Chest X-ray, PA view. Patient: 48 years old, sex M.
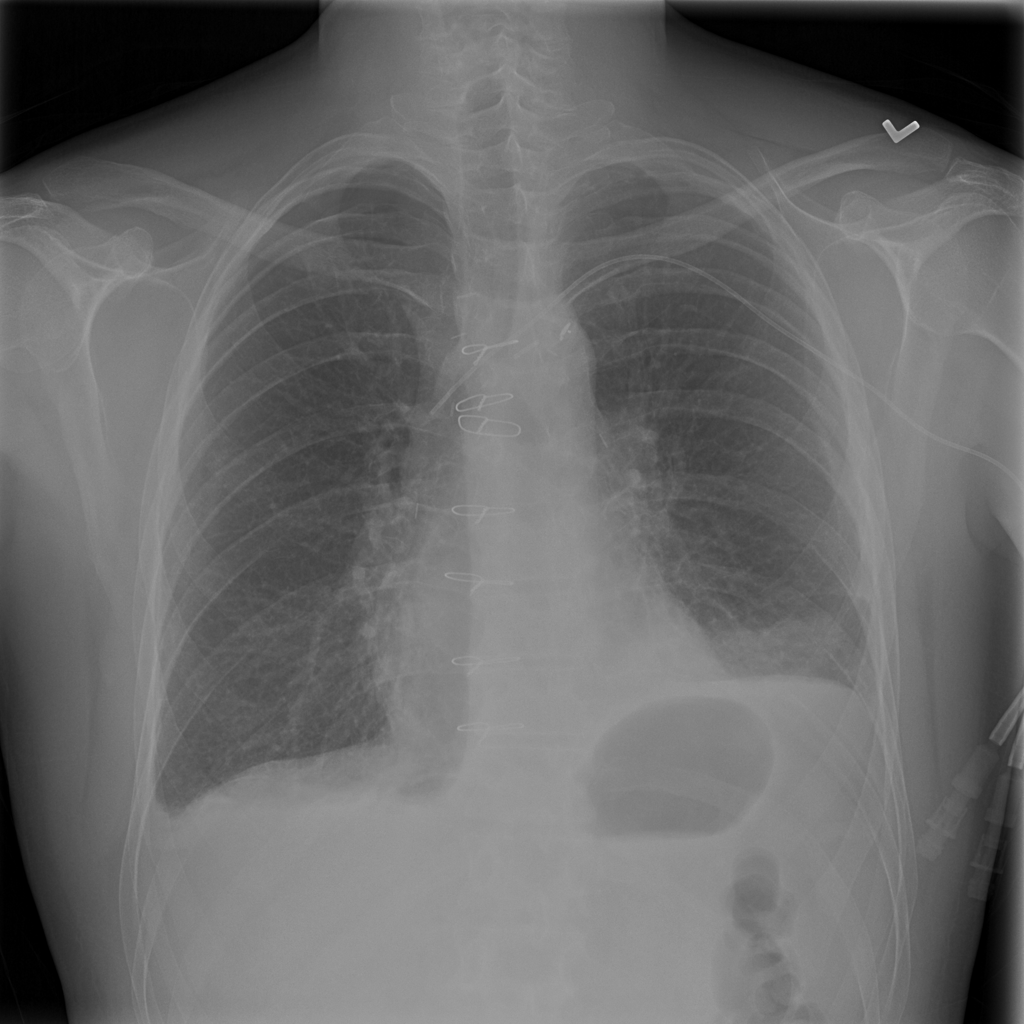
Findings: Atelectasis, Pneumothorax